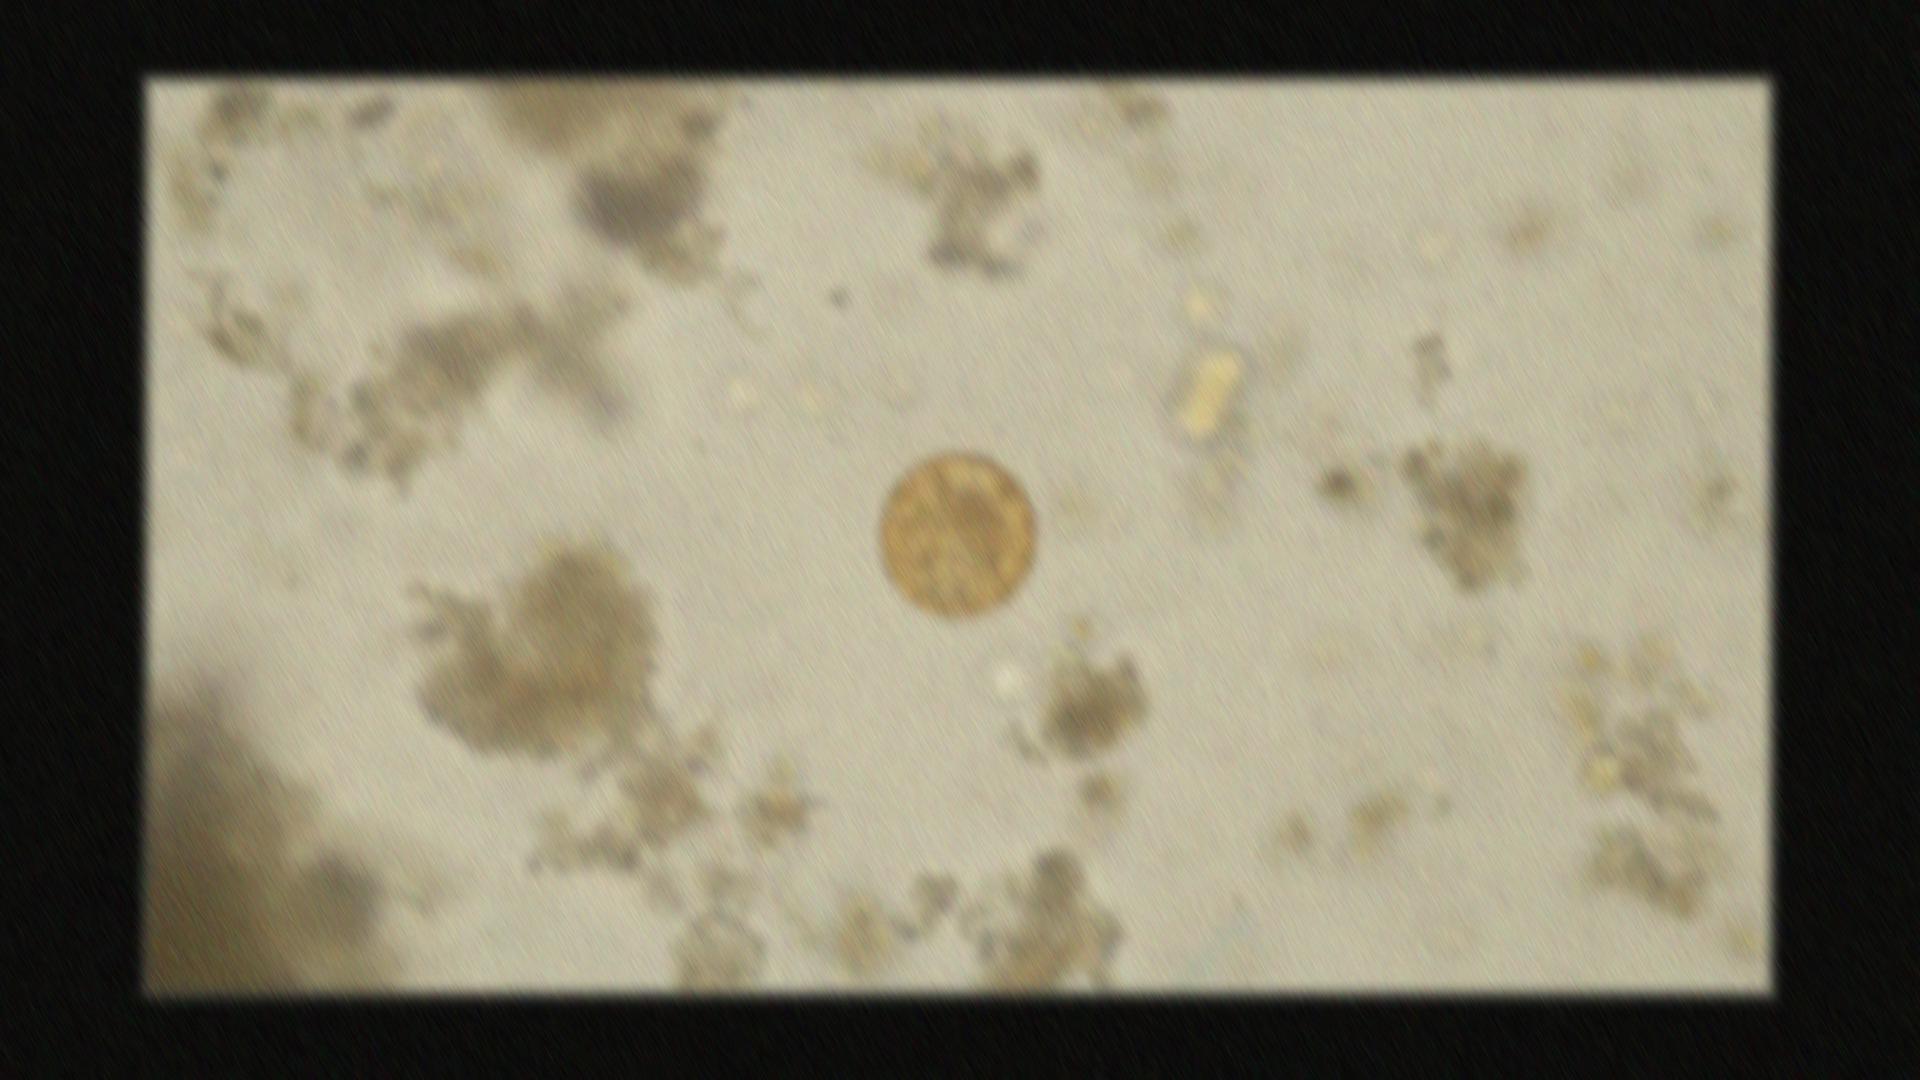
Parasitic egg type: Ascaris lumbricoides